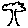
Label: tree